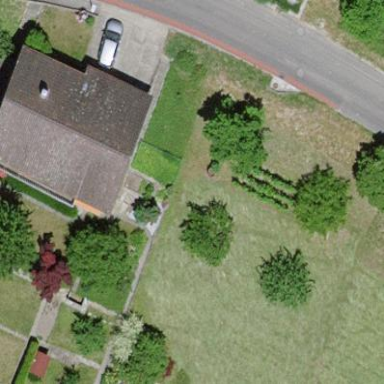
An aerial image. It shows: Residential building.